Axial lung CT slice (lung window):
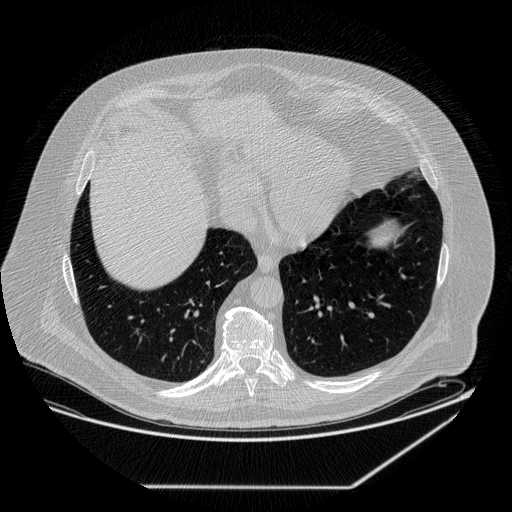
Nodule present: no